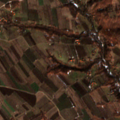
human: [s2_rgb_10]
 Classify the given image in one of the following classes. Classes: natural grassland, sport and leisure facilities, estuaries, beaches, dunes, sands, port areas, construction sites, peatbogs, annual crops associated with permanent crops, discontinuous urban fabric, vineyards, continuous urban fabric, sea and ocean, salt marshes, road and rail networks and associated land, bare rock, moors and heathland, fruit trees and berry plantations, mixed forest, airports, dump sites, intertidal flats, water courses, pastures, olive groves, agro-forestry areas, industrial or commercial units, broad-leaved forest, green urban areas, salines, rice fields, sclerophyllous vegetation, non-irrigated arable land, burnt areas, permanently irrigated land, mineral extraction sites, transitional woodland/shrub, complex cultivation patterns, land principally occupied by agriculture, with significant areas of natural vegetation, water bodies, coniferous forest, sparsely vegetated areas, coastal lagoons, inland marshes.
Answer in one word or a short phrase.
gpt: complex cultivation patterns, land principally occupied by agriculture, with significant areas of natural vegetation